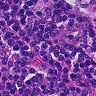
Metastatic tissue present: no